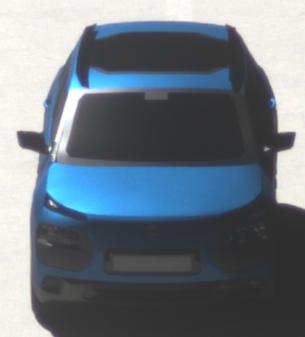
Make: Citroen
Model: C4 Cactus PureTech 75
Detailed model: C4 Cactus
Model produced from: 2014/09
Model produced until: 2015/03
Doors: 5
Color: blue
Road condition: dry road
Daytime: morning or afternoon
Contrast: high contrast